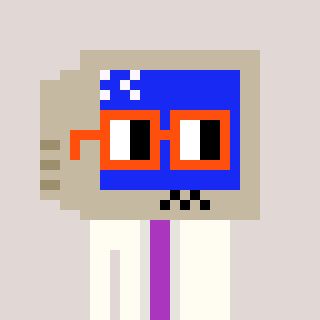
a pixel art character with square orange glasses, a old monitor-shaped head and a grayscale-colored body on a warm background